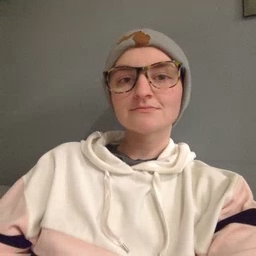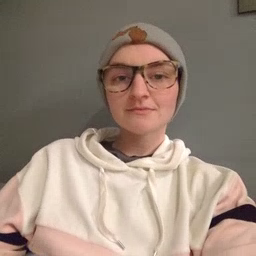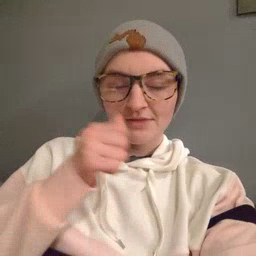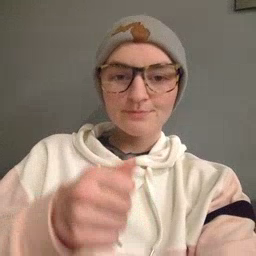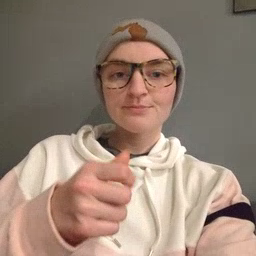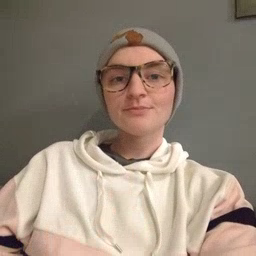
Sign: hide